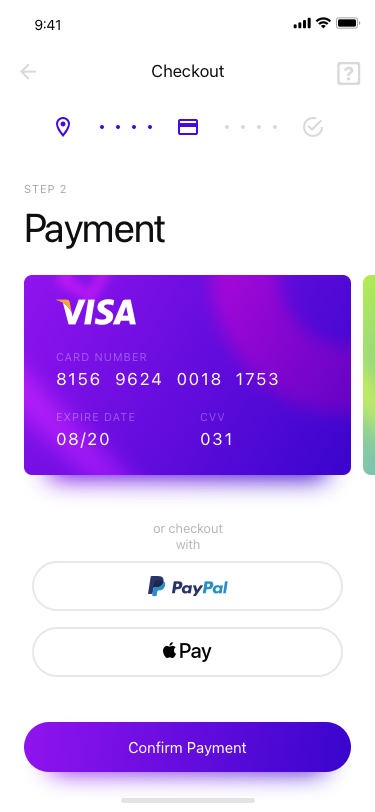
Text in this UI design:
Confirm Payment
or checkout with
8156  9624  0018  1753
CARD NUMBER
08/20
EXPIRE DATE
031
CVV
Payment
STEP 2
Checkout
